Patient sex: M
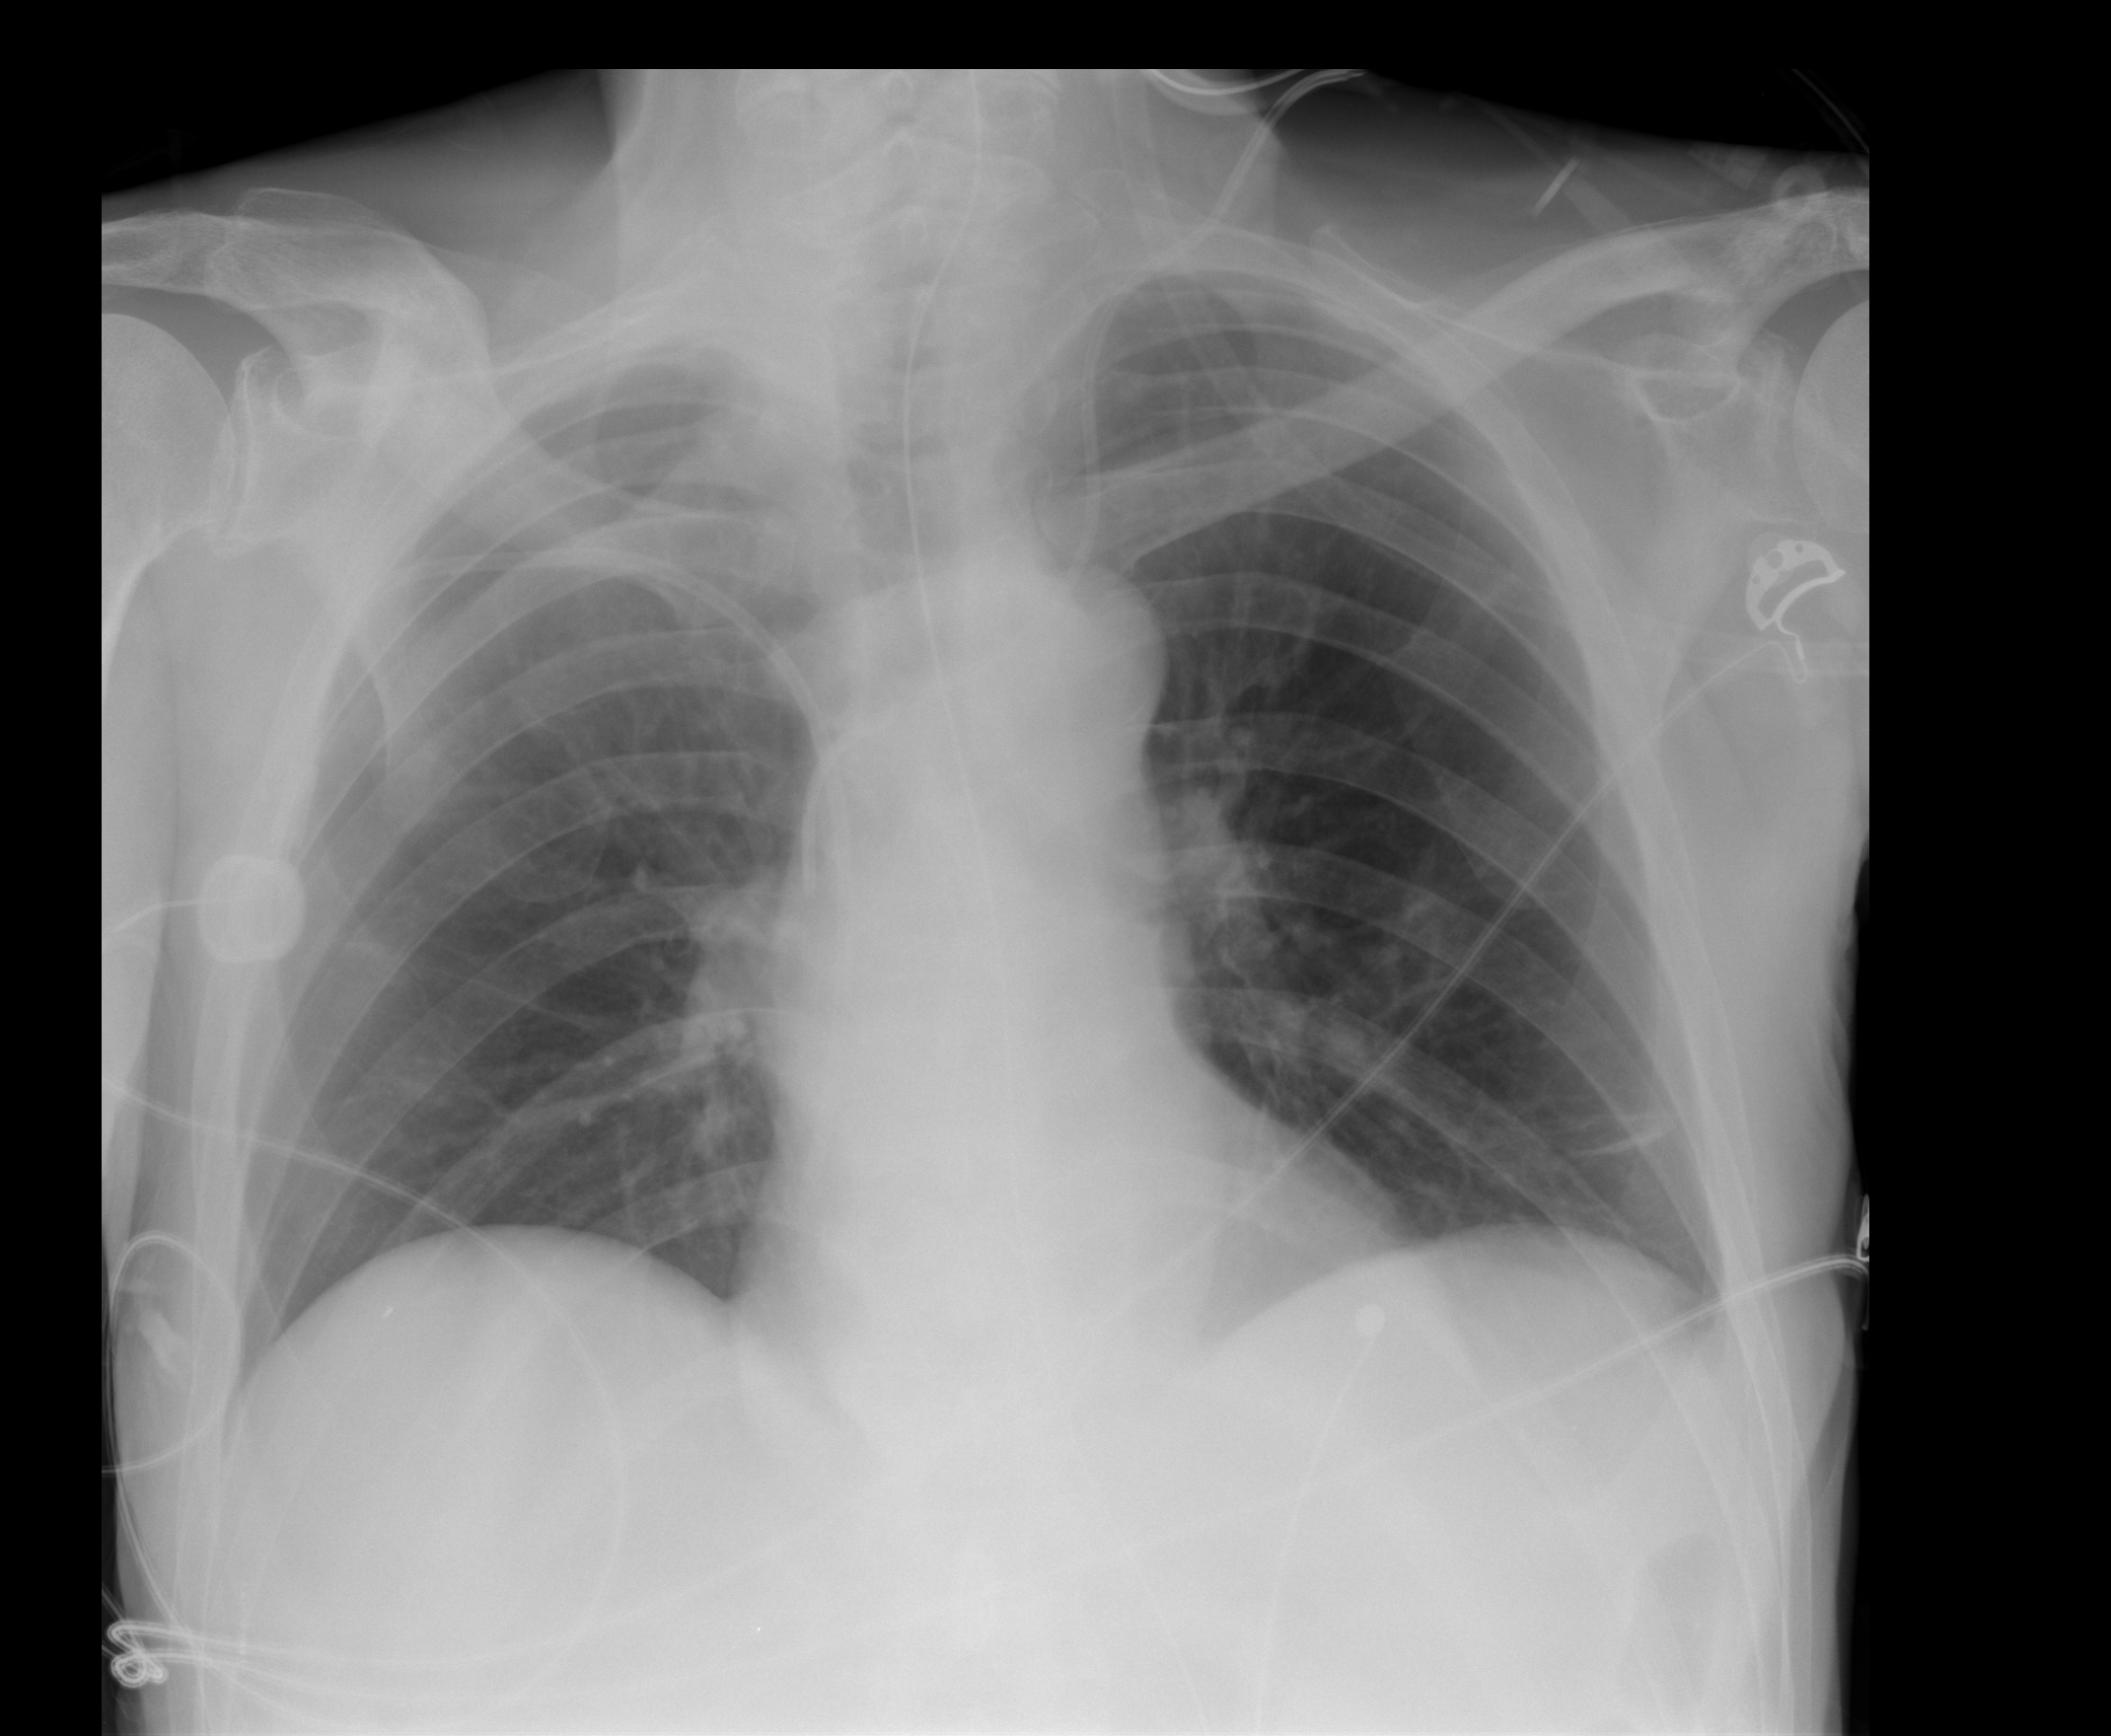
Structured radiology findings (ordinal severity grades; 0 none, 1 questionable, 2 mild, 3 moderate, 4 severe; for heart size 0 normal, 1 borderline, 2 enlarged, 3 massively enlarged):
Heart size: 0
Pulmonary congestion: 0
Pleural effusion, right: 0
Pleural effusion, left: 0
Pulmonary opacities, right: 0
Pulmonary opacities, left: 0
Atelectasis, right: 0
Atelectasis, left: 2